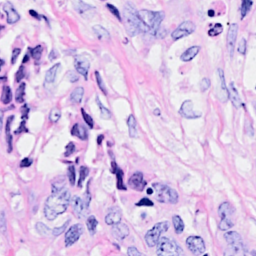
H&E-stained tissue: Breast